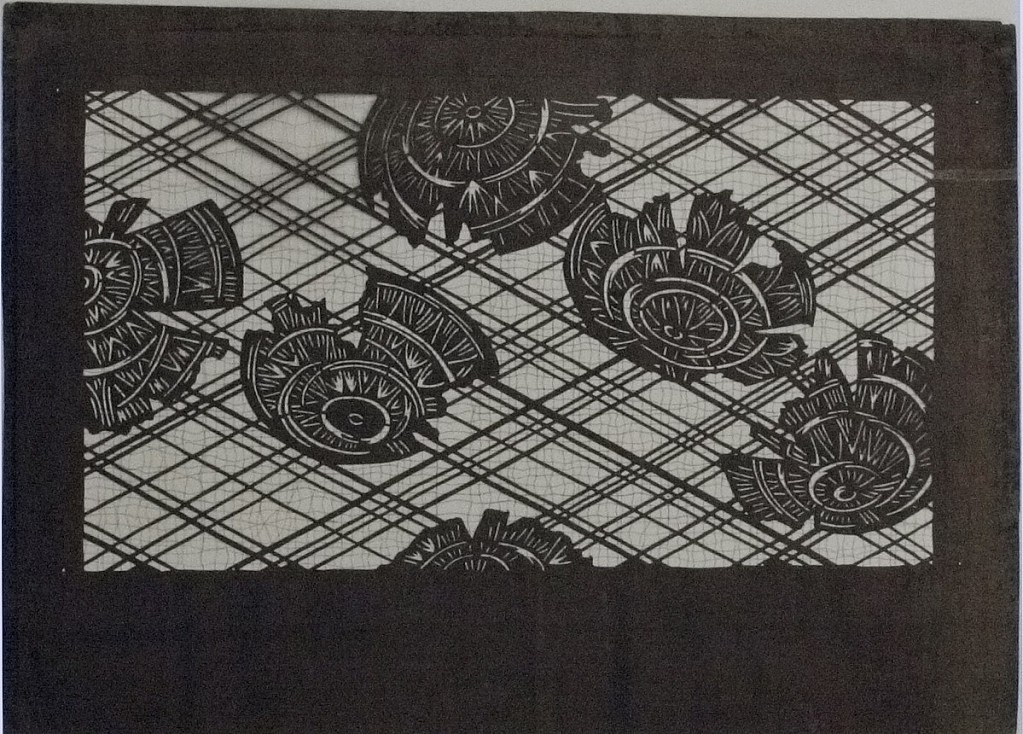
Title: Sedge Hats on a Lattice
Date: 1780–1830
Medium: Mulberry paper (kozo washi) treated with fermented persimmon tannin (kakishibu), and silk threads (itoire)
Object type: Katagami
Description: Kasa hats refer to various styles of traditional Japanese straw hats. Samurai helmets were often painted in black and or red. Black differentiated the low-class samurai warriors. These kasa hats are tattered on top of a lattice weave pattern. Silk threads are added to support the stencil structure.